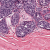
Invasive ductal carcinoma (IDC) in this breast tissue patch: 0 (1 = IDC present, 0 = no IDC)